Question: I just only want to check if that link is Google Maps link
'''
var urls =[
/// correct urls
"https://www.google.com/maps",
"https://www.google.fr/maps",
"https://google.fr/maps",
"http://google.fr/maps",
"https://www.google.de/maps",
"https://www.google.com/maps?ll=37.0625,-95.677068&spn=45.197878,93.076172&t=h&z=4",
"https://www.google.de/maps?ll=37.0625,-95.677068&spn=45.197878,93.076172&t=h&z=4",
"https://www.google.com/maps?ll=37.0625,-95.677068&spn=45.197878,93.076172&t=h&z=4&layer=t&lci=com.panoramio.all,com.google.webcams,weather",
"https://www.google.com/maps?ll=37.370157,0.615234&spn=45.047033,93.076172&t=m&z=4&layer=t",
"https://www.google.com/maps?ll=37.0625,-95.677068&spn=45.197878,93.076172&t=h&z=4",
"https://www.google.de/maps?ll=37.0625,-95.677068&spn=45.197878,93.076172&t=h&z=4",
"https://www.google.com/maps?ll=37.0625,-95.677068&spn=45.197878,93.076172&t=h&z=4&layer=t&lci=com.panoramio.all,com.google.webcams,weather",
"https://www.google.com/maps?ll=37.370157,0.615234&spn=45.047033,93.076172&t=m&z=4&layer=t",
/// error urls
"https://www.google.com/",
"https://zzz.google.com/maps",
"https://www.google.com/+",
"httpsxyz://www.google.com/maps",
"http://www.anotherdomain.com/+"
];
'''
I'm so bad about Regex and tried to use JavaScript Regex Generator but its still hard for me.
I got only ..
'''
Reg = /^http\:\/\/|https\:\/\/|www\.google$/;
'''
and its fail ! :(
But I made a live test for you all : <URL>
---
After I got help from '@joel harkes' & '@dan1111' so i got regex
'''
/^https?\:\/\/(www\.)?google\.[a-z]+\/maps/
'''
This is regex for only 'google.{TLD}/maps' so what about maps.google.{TLD} ?
and urls from this way

I want to validate if address or long-lat is set (using 'li' or 'q' parameter check ?) (not only "maps.google.com" for example..)
'''
/// correct urls
"https://www.google.com/maps?ll=37.0625,-95.677068&spn=45.197878,93.076172&t=h&z=4",
"https://www.google.de/maps?ll=37.0625,-95.677068&spn=45.197878,93.076172&t=h&z=4",
"https://www.google.com/maps?ll=37.0625,-95.677068&spn=45.197878,93.076172&t=h&z=4&layer=t&lci=com.panoramio.all,com.google.webcams,weather",
"https://www.google.com/maps?ll=37.370157,0.615234&spn=45.047033,93.076172&t=m&z=4&layer=t",
"https://maps.google.com/maps?q=New+York,+NY,+USA&hl=no&sll=19.808054,-63.720703&sspn=54.337928,93.076172&oq=n&hnear=New+York&t=m&z=10",
"https://www.google.com/maps?q=New+York,+New+York,+USA&hl=no&ll=40.683762,-73.925629&spn=0.708146,1.454315&sll=41.47566,-72.026367&sspn=11.190693,23.269043&oq=new&hnear=New+York&t=m&z=10",
/// error urls
"https://www.google.com/",
"https://zzz.google.com/maps",
"https://www.google.com/+",
"httpsxyz://www.google.com/maps",
"http://www.anotherdomain.com/+",
"http://maps.google.com/",
"http://google.com/maps",
"http://google.de/maps",
"?q=New+York,+New+York,+USA&hl=no&ll=40.683762,-73.925629&spn=0.708146,1.454315&sll=41.47566,-72.026367&sspn=11.190693,23.269043&oq=new&hnear=New+York&t=m&z=10",
"&sll=41.47566,-72.026367&sspn=11.190693,23.269043&oq=new&hnear=New+York&t=m&z=10"
'''
<URL>
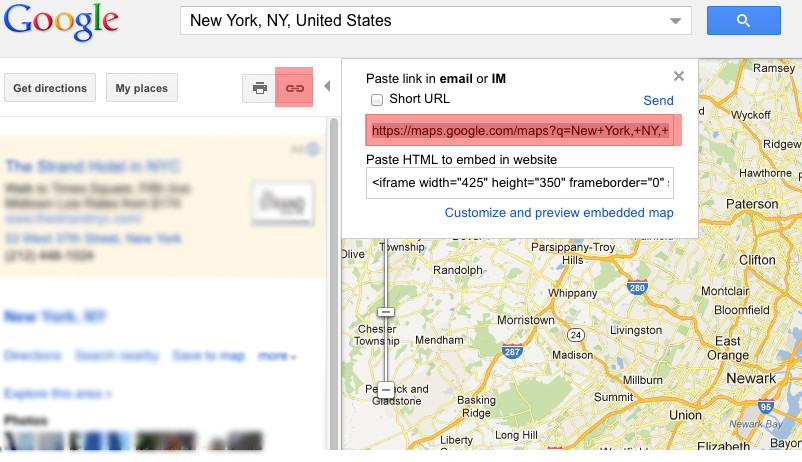
Answer: Completing 's answer here's a pattern that will match the specified domains and check if the ll GET variable is set:
'''
Reg = /^https?\:\/\/(www\.)?google\.[a-z]+\/maps\/?\?([^&]+&)*(ll=-?[0-9]{1,2}\.[0-9]+,-?[0-9]{1,2}\.[0-9]+|q=[^&+])+($|&)/;
'''
I could not test it (jsbin is down) but it should match any url that contains at least one of ll or q parameters.
:
I added the maps. subdomain and fixed a small typo. After 'q=' the '+' should be outside of the character class, to let it repeat: 'q=[^&]+' instead of 'q=[^&+]'.
That being said, here's your regex:
'''
Reg = /^https?\:\/\/(www\.|maps\.)?google\.[a-z]+\/maps\/?\?([^&]+&)*(ll=-?[0-9]{1,2}\.[0-9]+,-?[0-9]{1,2}\.[0-9]+|q=[^&]+)+($|&)/;
'''
:
To accept the google.co.uk style domains use the following regex.
'''
Reg = /^https?\:\/\/(www\.|maps\.)?google(\.[a-z]+){1,2}\/maps\/?\?([^&]+&)*(ll=-?[0-9]{1,2}\.[0-9]+,-?[0-9]{1,2}\.[0-9]+|q=[^&]+)+($|&)/;
'''
Hope it will cover all the urls now.